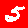
Digit: 5